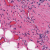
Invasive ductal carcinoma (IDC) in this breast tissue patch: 0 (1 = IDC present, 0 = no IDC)